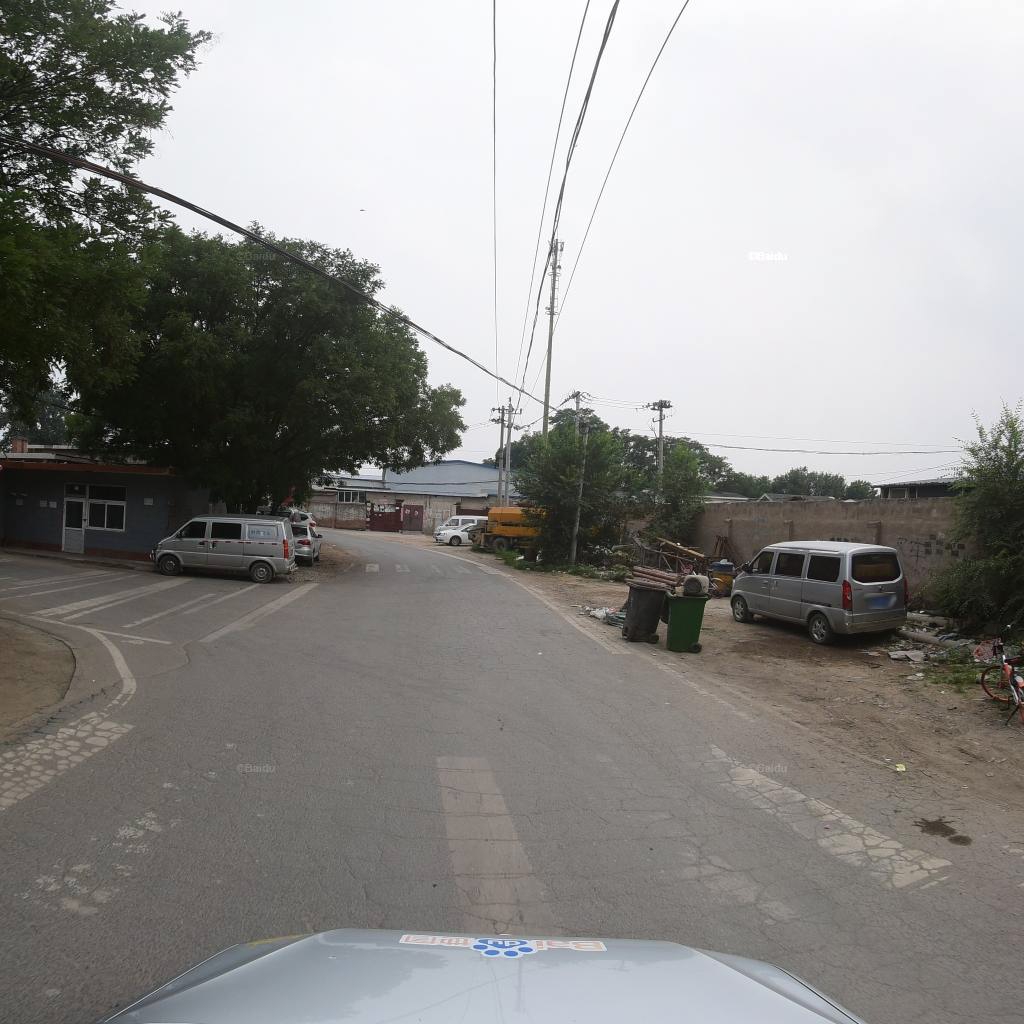
Region: Fengtai
Road damage annotations: alligator crack